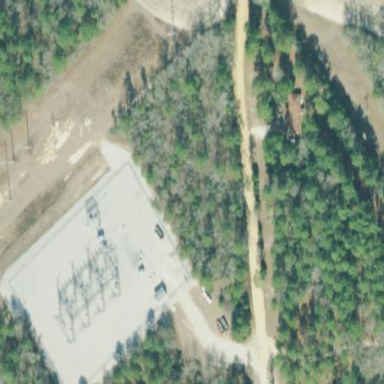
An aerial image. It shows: There is fence around switching substation.